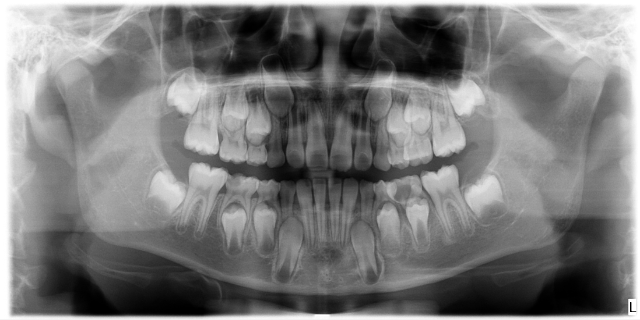
child